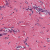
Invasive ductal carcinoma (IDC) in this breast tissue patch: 0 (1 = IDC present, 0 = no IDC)